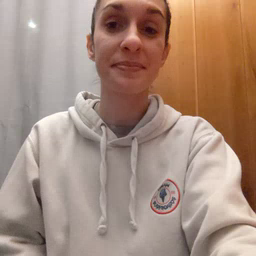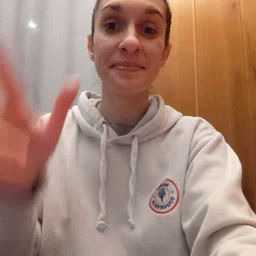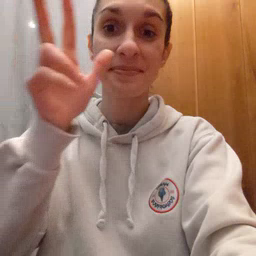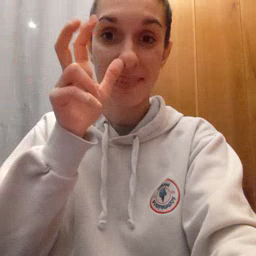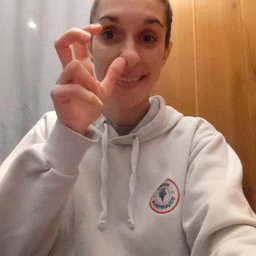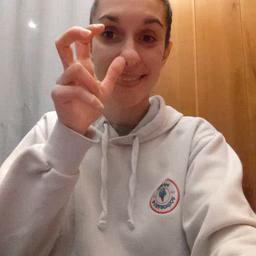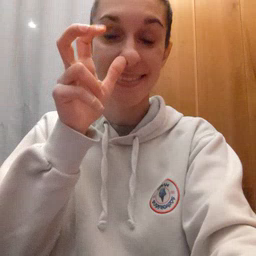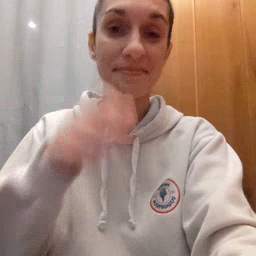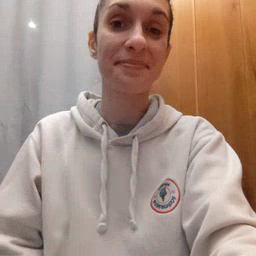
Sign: bug